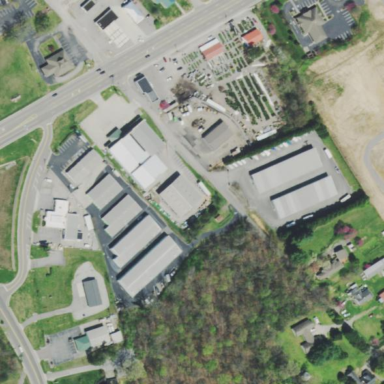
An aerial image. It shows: Commercial area.